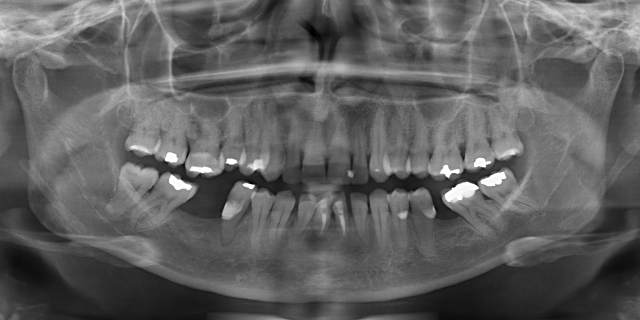
adult